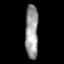
Tissue: skin
Cell type: Epithelial cells
Senescence score: 0.7369
Nuclear area (px): 693
Mean DAPI intensity: 153.466